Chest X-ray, AP view. Patient: 22 years old, sex M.
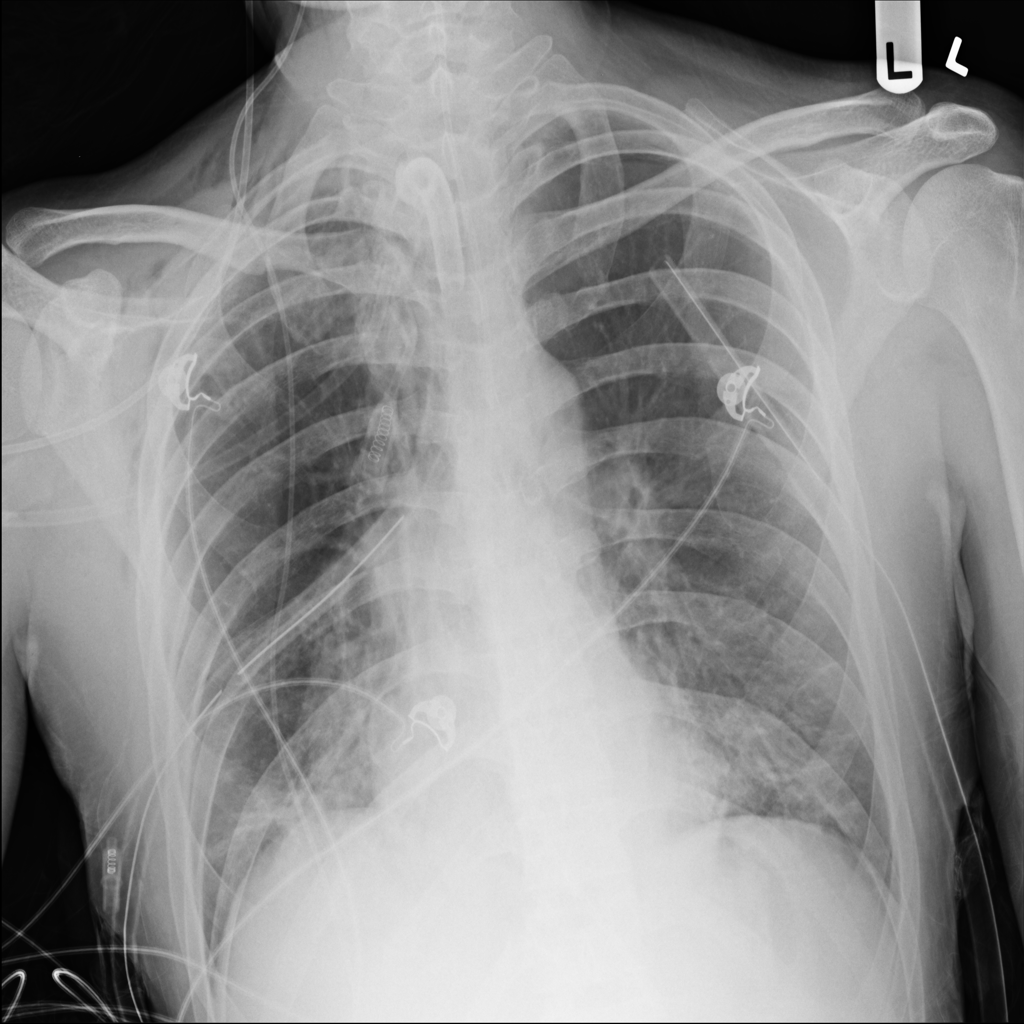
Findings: Atelectasis, Emphysema, Infiltration, Pneumothorax